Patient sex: F
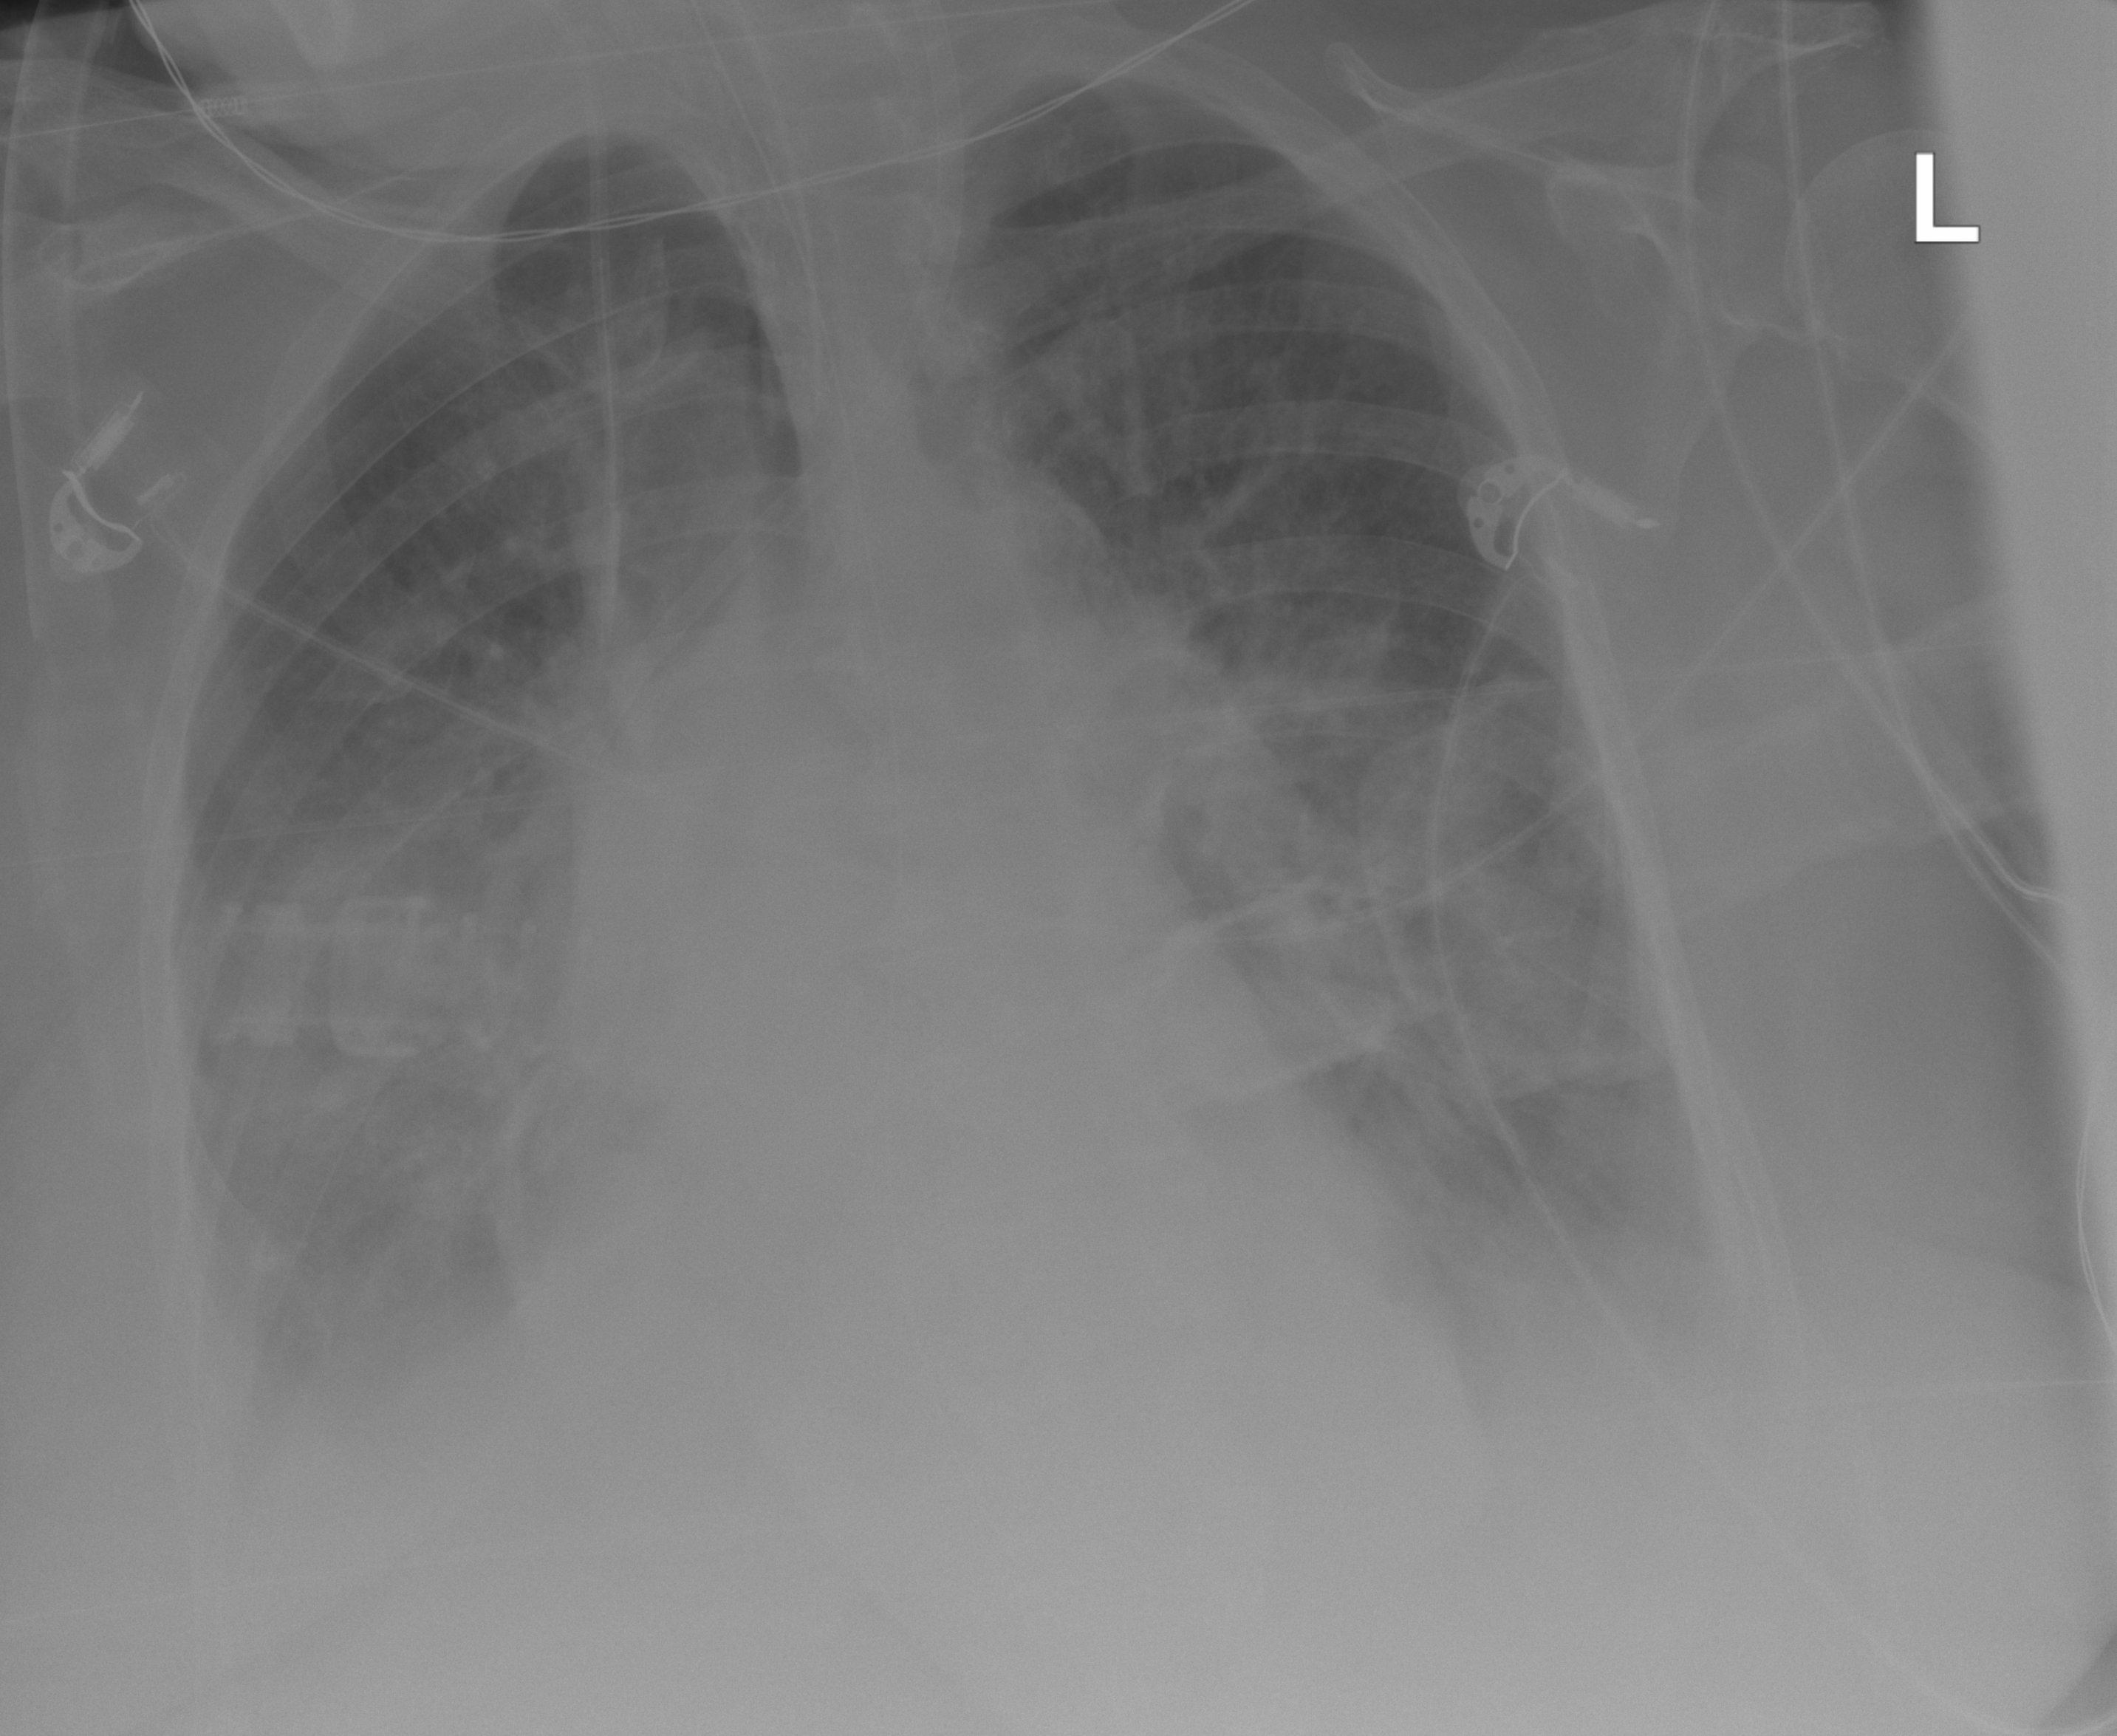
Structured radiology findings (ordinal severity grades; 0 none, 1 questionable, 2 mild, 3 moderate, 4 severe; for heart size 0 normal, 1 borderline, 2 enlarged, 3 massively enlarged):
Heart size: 2
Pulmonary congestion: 2
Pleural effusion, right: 2
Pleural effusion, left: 2
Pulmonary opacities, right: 2
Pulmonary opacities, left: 2
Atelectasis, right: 2
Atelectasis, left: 2